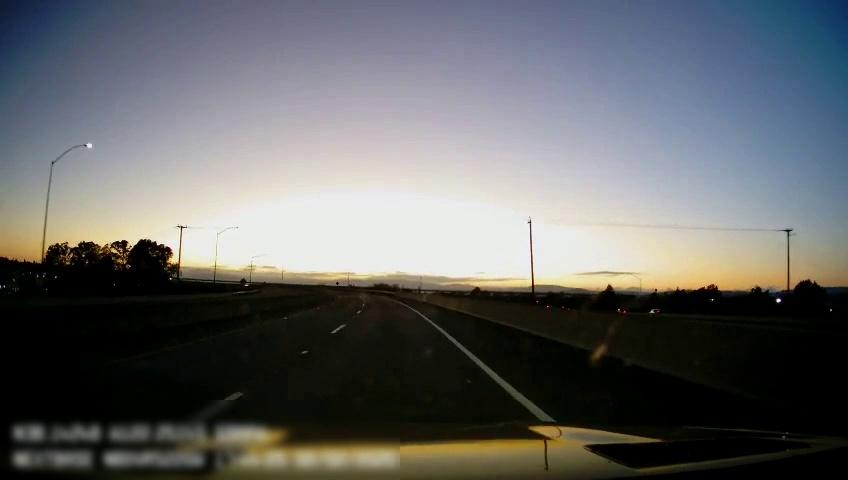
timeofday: Dusk/Dawn/Twilight
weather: Sunny
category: Drivable Space
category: Drivable Space
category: Vehicles | Car
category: Lanes | Current Lane
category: Lanes | Current Lane
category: Lanes | Current Lane
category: Lanes | Alternate Lane